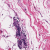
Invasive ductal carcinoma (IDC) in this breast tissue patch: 0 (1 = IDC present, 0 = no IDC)